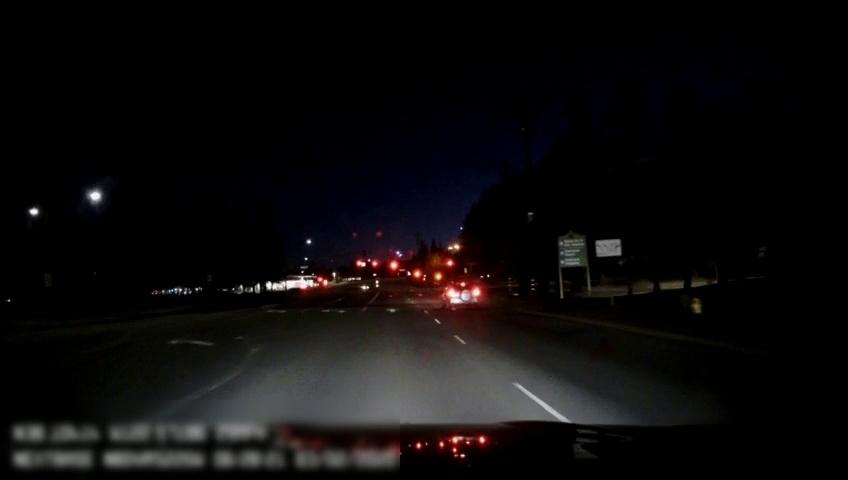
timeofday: Night
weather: Cloudy
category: Drivable Space
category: Vehicles | SUV
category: Lanes | Current Lane
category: Lanes | Current Lane
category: Lanes | Current Lane
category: Lanes | Alternate Lane
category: Traffic | Signs